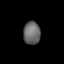
Tissue: lung
Cell type: Myeloid cells
Senescence score: 0.5946
Nuclear area (px): 383
Mean DAPI intensity: 103.339